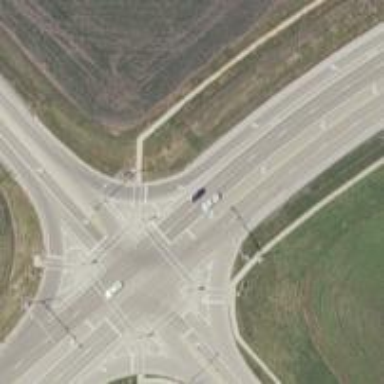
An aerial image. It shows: Crossing with marked lines on the road.